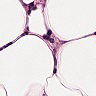
Metastatic tissue present: no